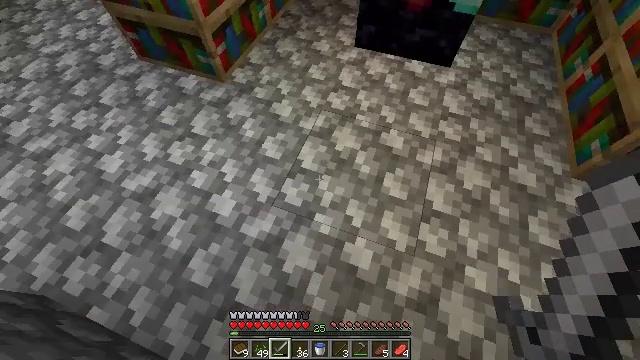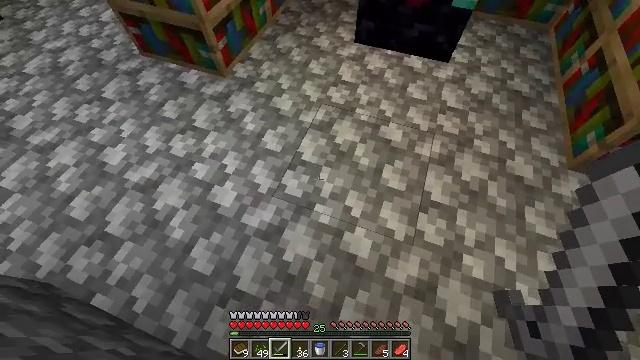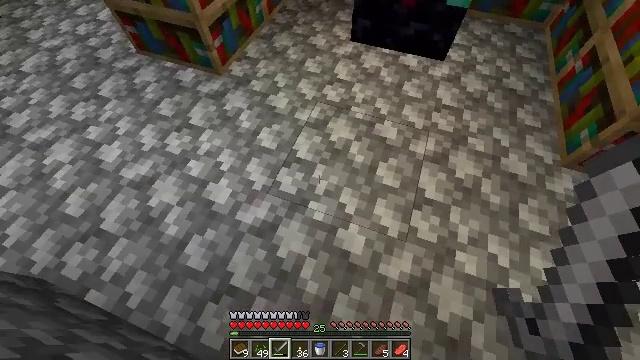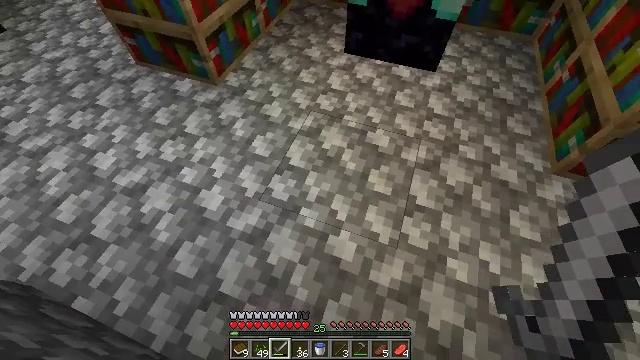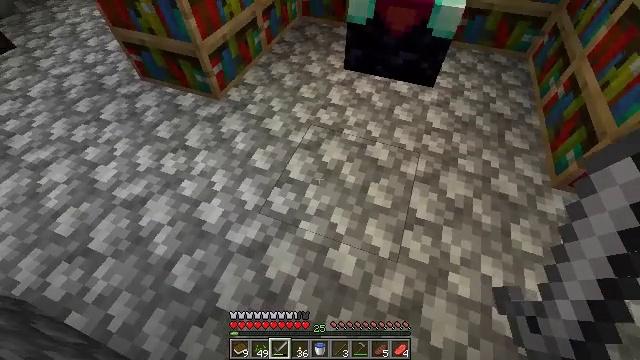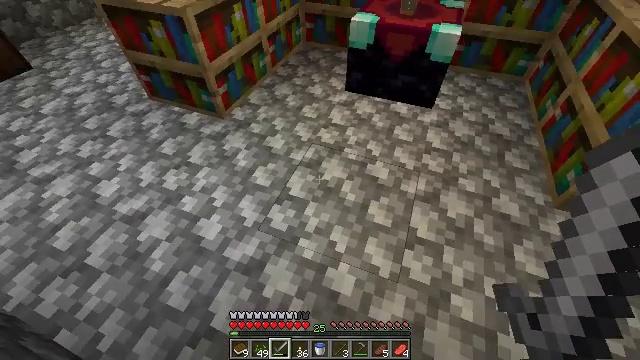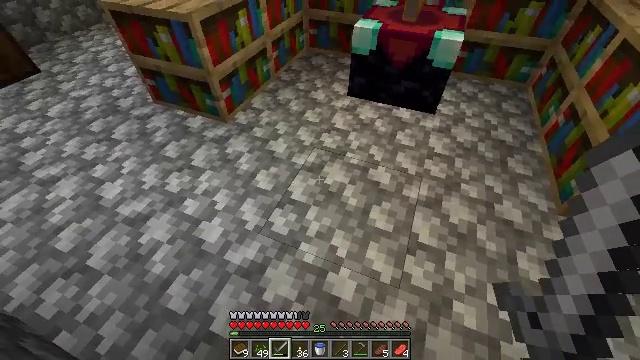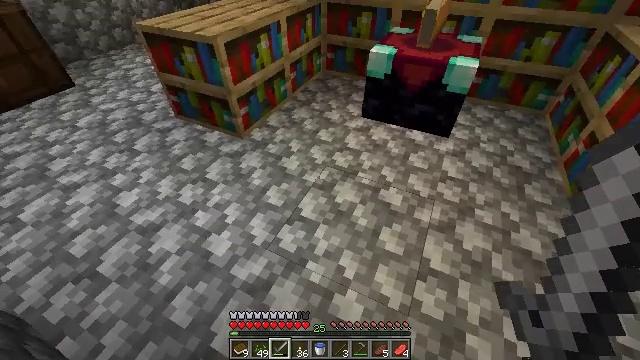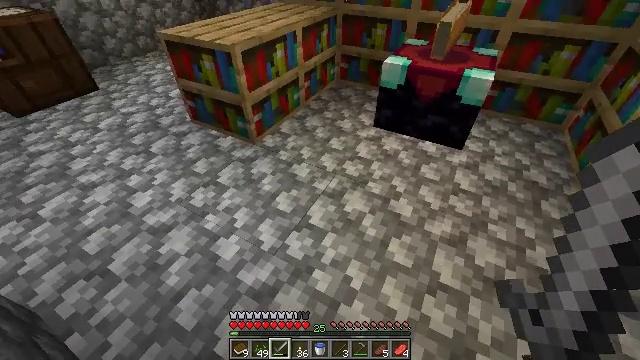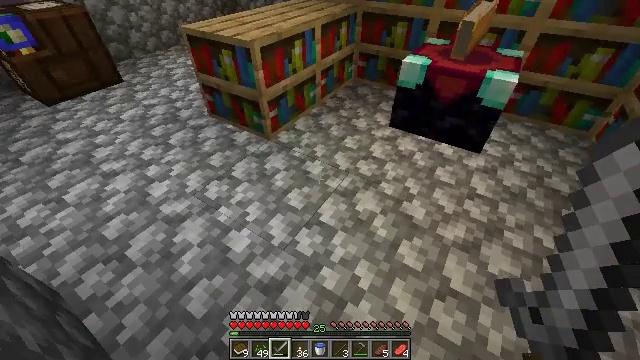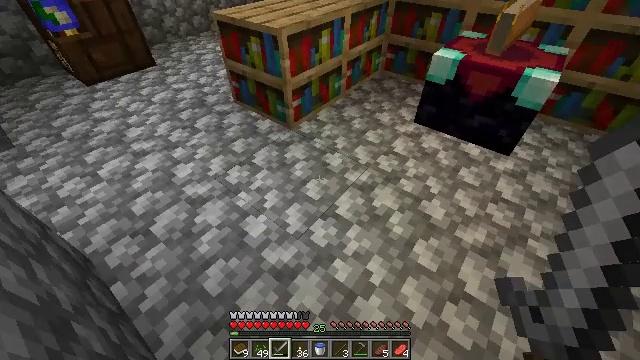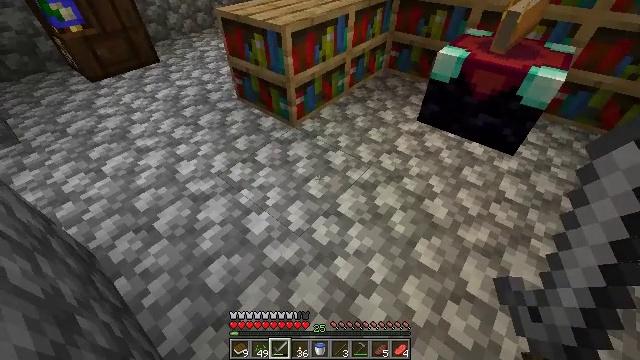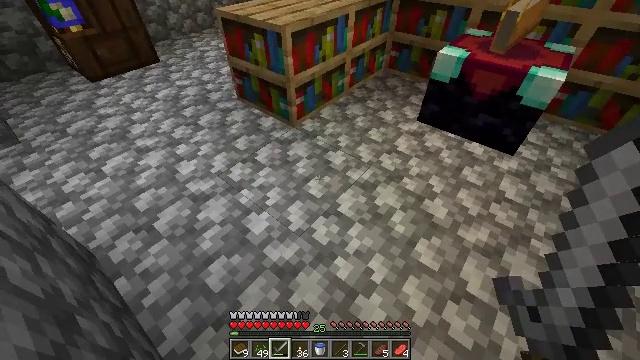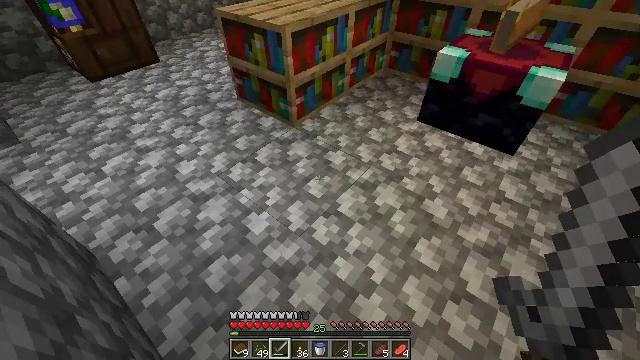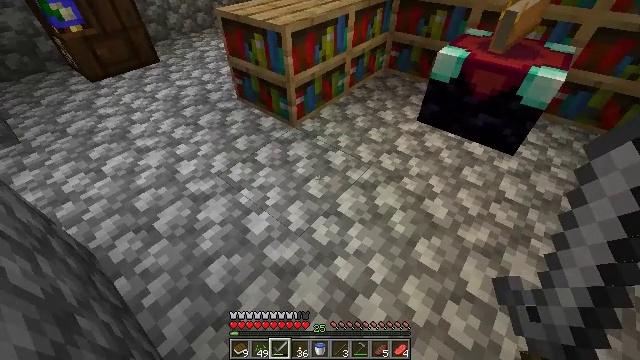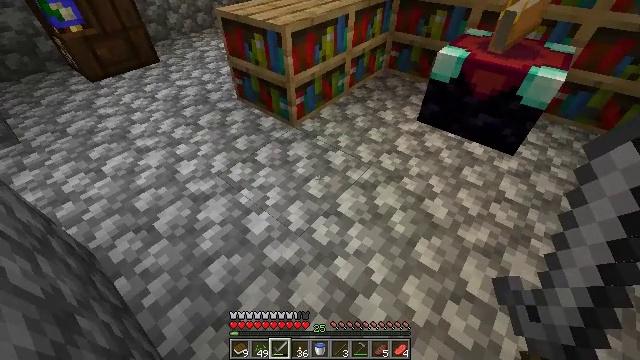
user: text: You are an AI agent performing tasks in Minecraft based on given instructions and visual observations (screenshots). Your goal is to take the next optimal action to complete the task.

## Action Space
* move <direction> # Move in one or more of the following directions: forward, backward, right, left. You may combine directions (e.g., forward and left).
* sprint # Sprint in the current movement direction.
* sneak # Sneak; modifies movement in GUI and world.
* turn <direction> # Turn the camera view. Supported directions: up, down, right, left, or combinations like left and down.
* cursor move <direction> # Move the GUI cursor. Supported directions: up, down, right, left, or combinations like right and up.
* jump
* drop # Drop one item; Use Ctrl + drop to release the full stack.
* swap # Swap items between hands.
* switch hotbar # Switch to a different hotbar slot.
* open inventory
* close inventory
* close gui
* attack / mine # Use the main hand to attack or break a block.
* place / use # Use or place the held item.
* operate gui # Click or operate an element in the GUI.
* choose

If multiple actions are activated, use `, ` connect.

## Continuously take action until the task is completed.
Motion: motion action
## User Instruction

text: Destroy the bookshelf.
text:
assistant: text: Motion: move back
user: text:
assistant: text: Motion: move back
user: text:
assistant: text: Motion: turn up
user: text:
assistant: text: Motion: turn up
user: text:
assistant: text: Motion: turn up
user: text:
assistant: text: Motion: turn up
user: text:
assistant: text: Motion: turn left and up
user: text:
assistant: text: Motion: turn left and up
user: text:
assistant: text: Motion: turn left
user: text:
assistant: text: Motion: turn left and down
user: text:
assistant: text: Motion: no_op
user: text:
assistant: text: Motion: no_op
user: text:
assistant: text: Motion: no_op
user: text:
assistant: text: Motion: no_op
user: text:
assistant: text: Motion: no_op
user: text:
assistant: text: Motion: no_op
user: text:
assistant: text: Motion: no_op
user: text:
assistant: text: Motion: attack / mine
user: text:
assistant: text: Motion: attack / mine
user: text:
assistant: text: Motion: attack / mine
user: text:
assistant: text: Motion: no_op
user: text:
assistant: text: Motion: turn right
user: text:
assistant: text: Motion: turn right
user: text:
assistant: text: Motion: turn right
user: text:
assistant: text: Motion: turn right
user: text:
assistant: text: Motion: turn right and up
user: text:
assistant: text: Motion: turn right and up
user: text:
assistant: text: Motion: turn right
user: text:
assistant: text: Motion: turn right
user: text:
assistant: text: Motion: turn right